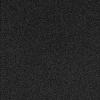
Atmospheric dust classification: dusty